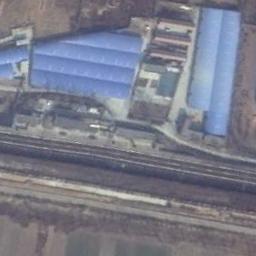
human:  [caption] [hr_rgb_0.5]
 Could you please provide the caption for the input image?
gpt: There are many buildings of different shapes beside the railway .

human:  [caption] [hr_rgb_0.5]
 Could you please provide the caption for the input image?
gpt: These railways have a industrial area on one side of the railways .

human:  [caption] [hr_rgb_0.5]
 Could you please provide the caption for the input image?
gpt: The railway is next to some houses .

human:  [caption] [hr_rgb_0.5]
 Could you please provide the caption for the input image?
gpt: There are three parallel railway lines here .

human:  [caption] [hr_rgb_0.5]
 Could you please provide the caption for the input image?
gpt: There are some blue buildings beside the railway .